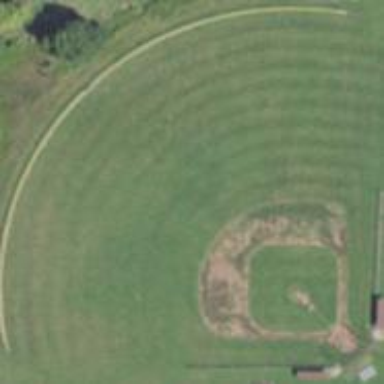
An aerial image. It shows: Baseball pitch for leisure and sports activities.